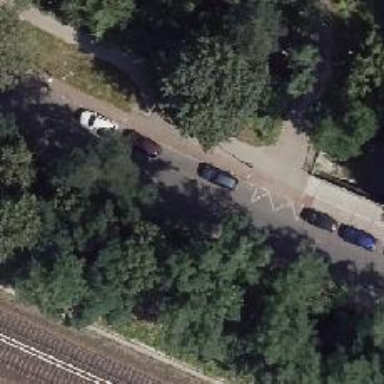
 and parallel on-street parking on the left side."